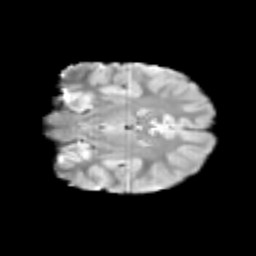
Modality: T2w
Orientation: coronal
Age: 11
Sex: male
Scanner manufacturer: siemens
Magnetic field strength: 3 T
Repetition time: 3.8 s
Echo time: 0.07 s